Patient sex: M
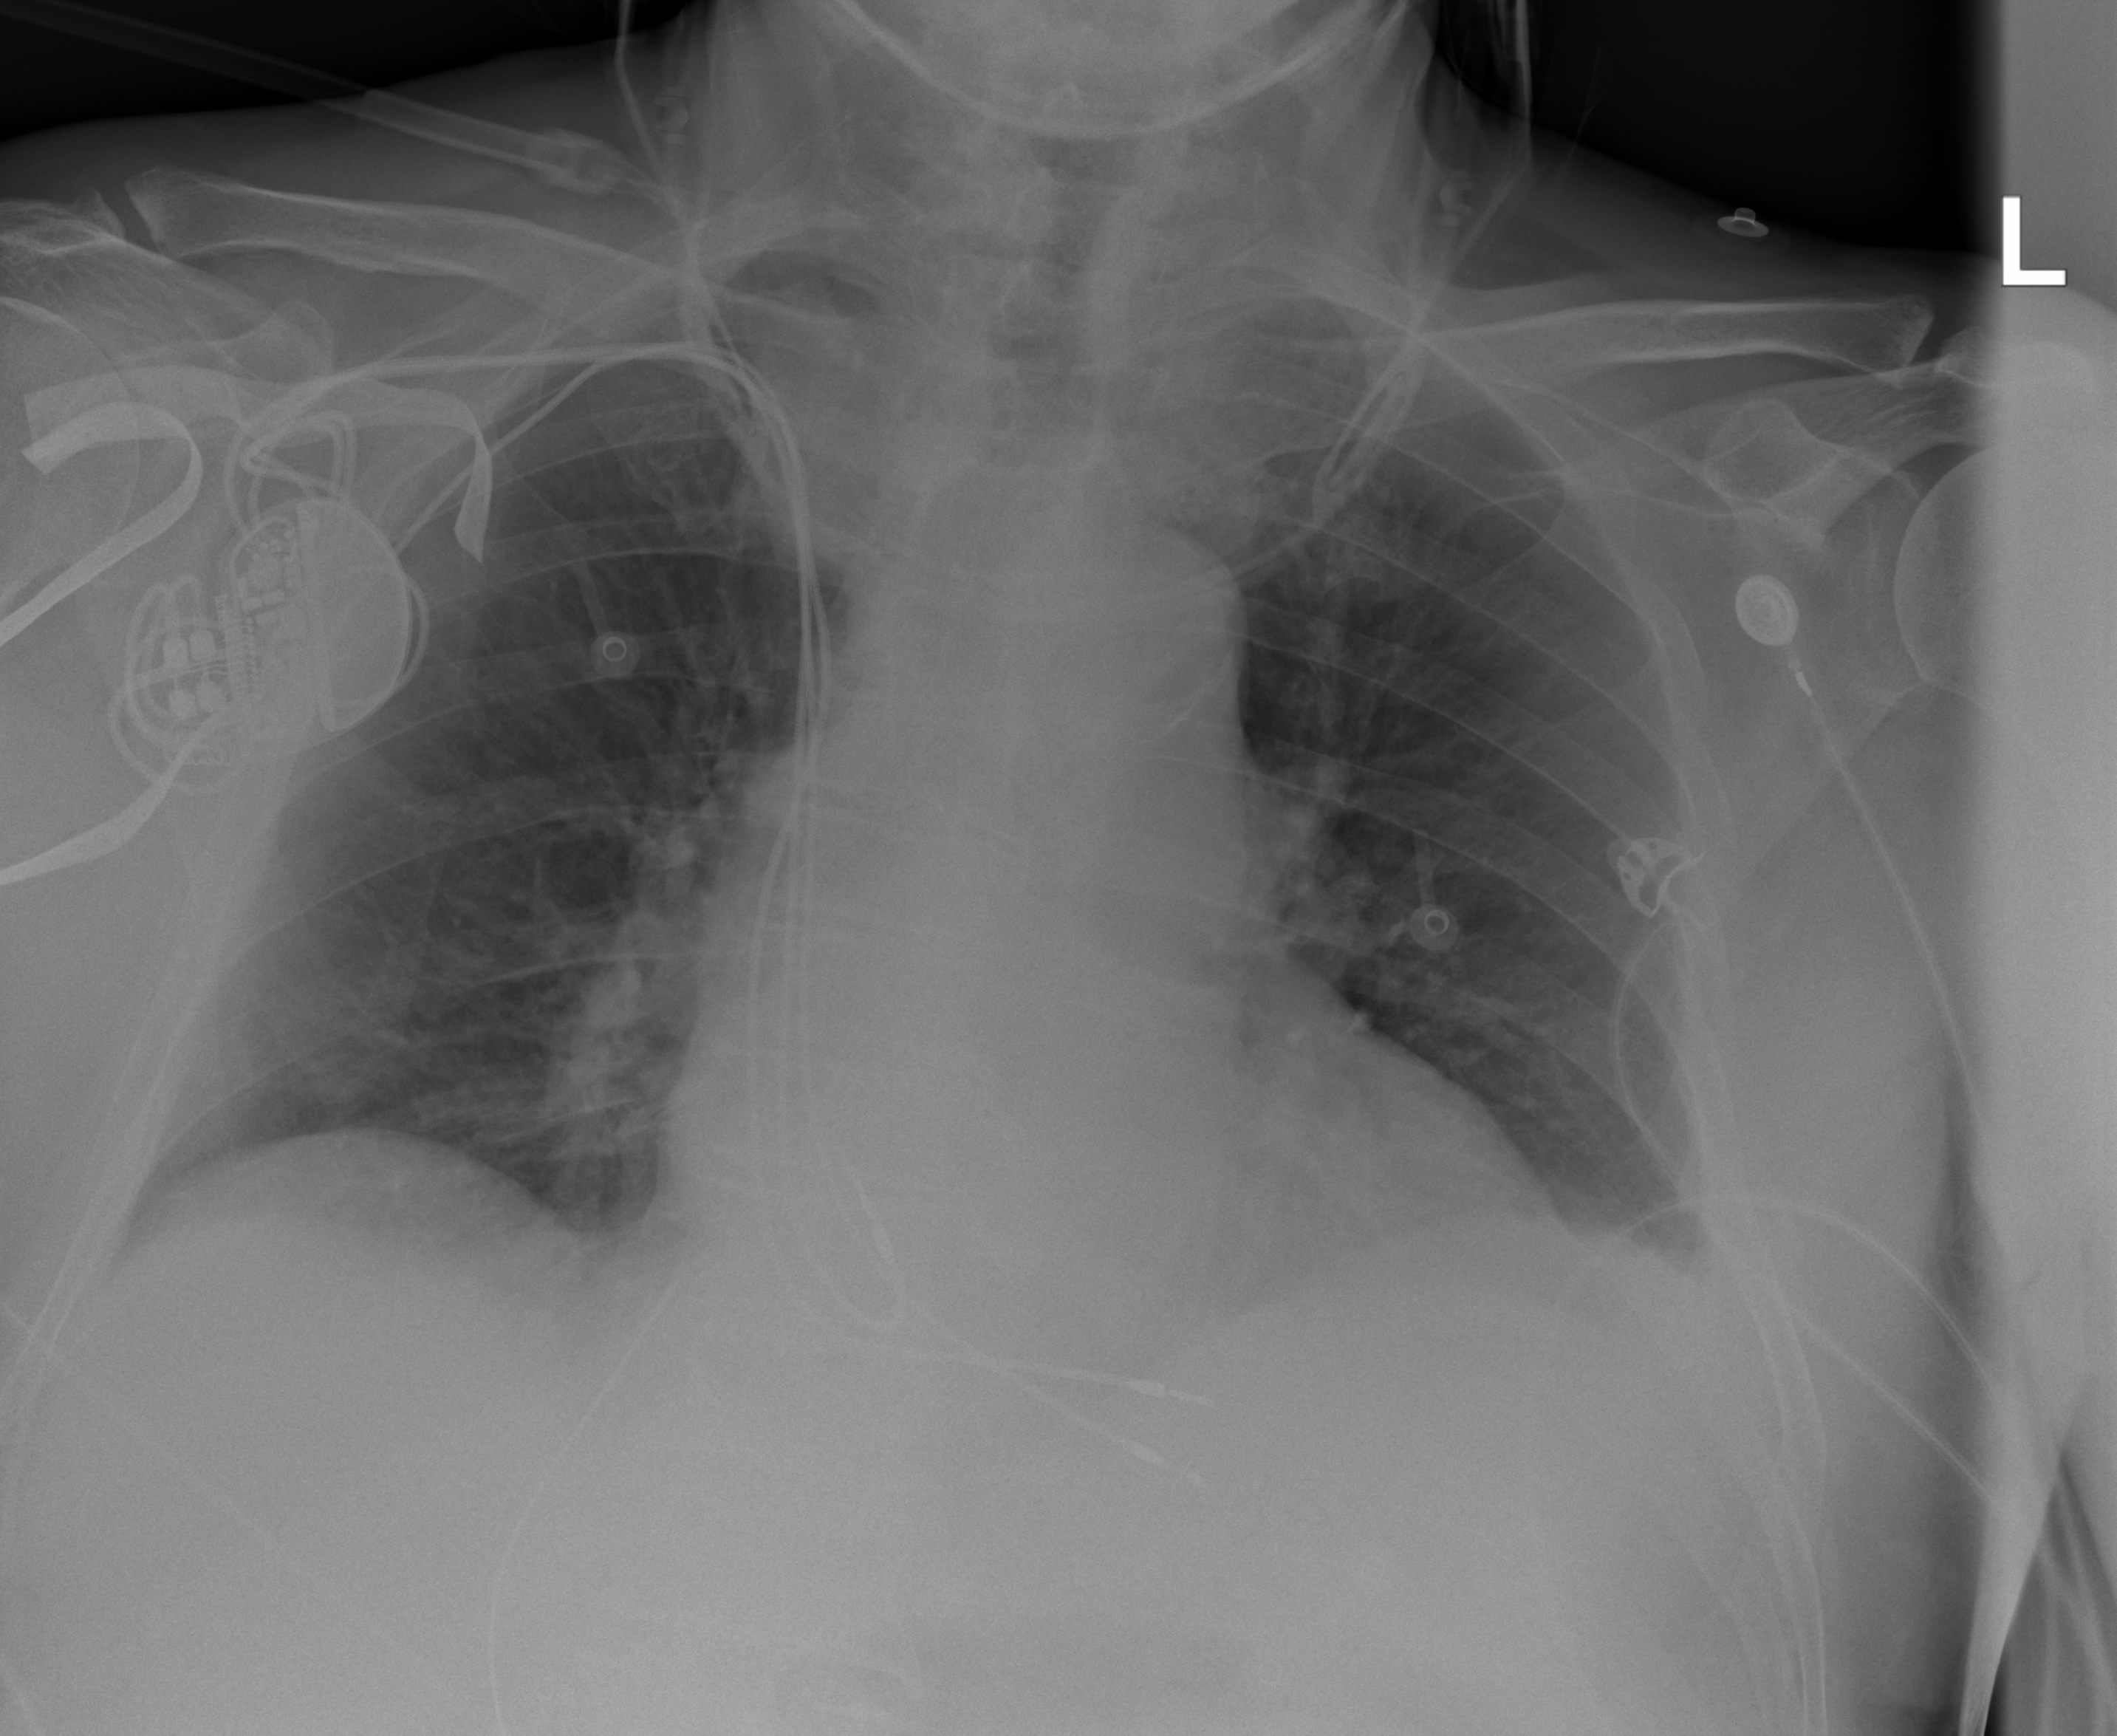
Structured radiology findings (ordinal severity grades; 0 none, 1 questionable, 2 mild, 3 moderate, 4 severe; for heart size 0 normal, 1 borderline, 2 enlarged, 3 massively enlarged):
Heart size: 2
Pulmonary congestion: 2
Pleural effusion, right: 2
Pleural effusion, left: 2
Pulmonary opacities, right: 0
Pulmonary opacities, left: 0
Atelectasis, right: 0
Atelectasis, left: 0